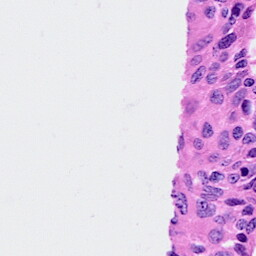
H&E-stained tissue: Cervix